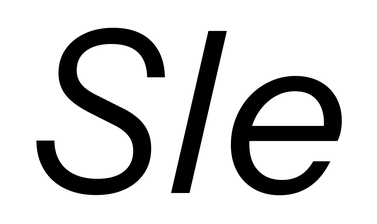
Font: InstrumentSans-Italic_Italic